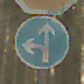
Verkehrszeichen: VorgeschriebeneFahrtrichtungGeradeausOderLinks
Zusatzzeichen oben: Stop
Umgebung: Outdoor, Nature
Tageszeit: MorningAfternoon
Wetter: Overcast
Licht: Natural
Jahreszeit: Winter
Kontrast: LowContrast